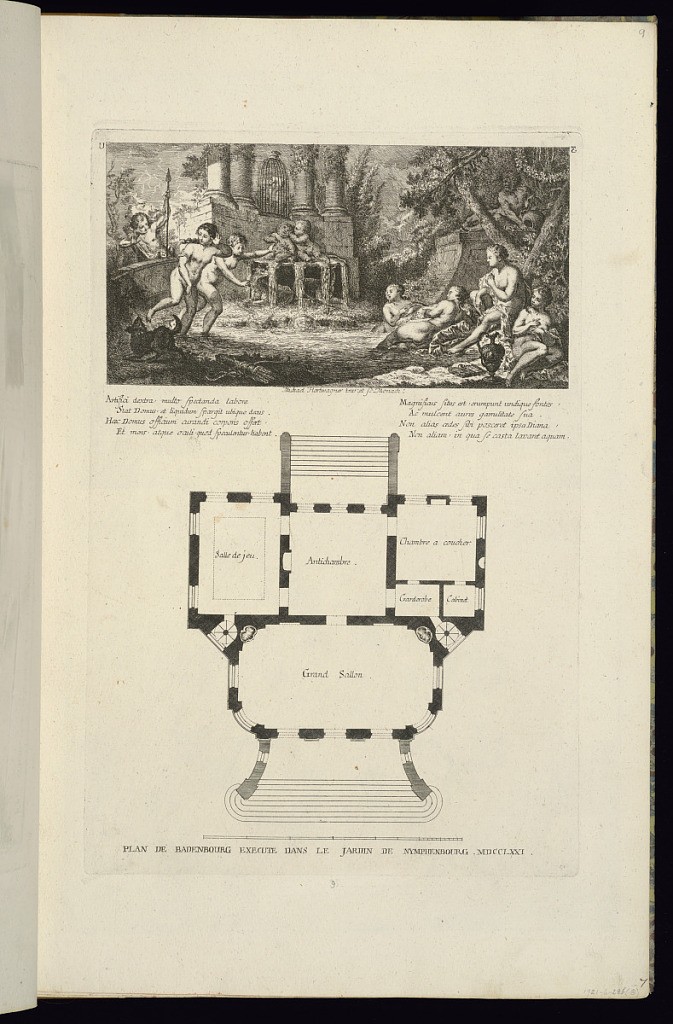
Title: PLAN DE BADENBOURG EXECUTE DANS LE JARDIN DE NYMPHENBOURG. MDCCLXXI
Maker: Joseph Effner, German, 1687 – 1745
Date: ca. 1771
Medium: Engraving and etching on paper
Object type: Print
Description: An architectural plan for a garden building at the Palace of Nymphenburg, Munich, with a headpiece illustrating a garden landscape, with a fountain, sculptures, columns, trees, an ewer, a dog, bow and quiver of arrows, and naked female figures, with a Latin verse lettered below. The plate is titled, signed, dated and numbered.